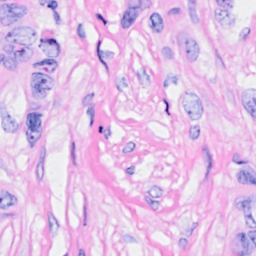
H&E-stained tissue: Breast